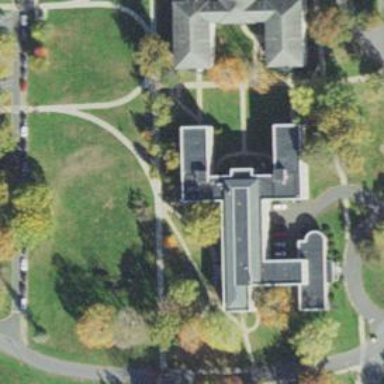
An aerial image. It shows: Dormitory building.